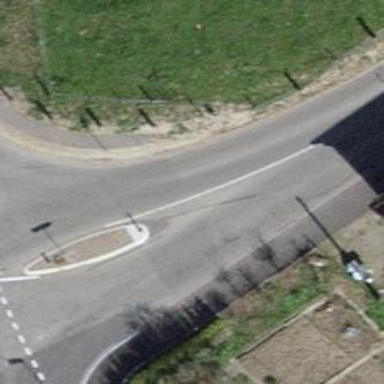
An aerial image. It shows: Marked crossing on the road.